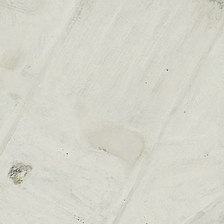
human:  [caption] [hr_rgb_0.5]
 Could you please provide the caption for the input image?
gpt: it is a piece of gray white bareland .

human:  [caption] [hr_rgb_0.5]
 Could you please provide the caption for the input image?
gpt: it is a piece of gray white bareland .

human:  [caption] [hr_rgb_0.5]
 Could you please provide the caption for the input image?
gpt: it is a piece of gray white bareland .

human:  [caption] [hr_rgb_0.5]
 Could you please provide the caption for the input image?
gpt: it is a piece of gray white bareland .

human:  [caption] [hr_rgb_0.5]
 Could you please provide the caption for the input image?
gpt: it is a piece of gray white bareland .